Interaction volume radius: 10 \u00c5
Interaction volume height: 40 \u00c5
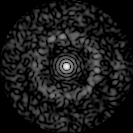
Disorder parameter: 0.8355